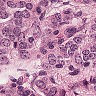
Metastatic tissue present: yes